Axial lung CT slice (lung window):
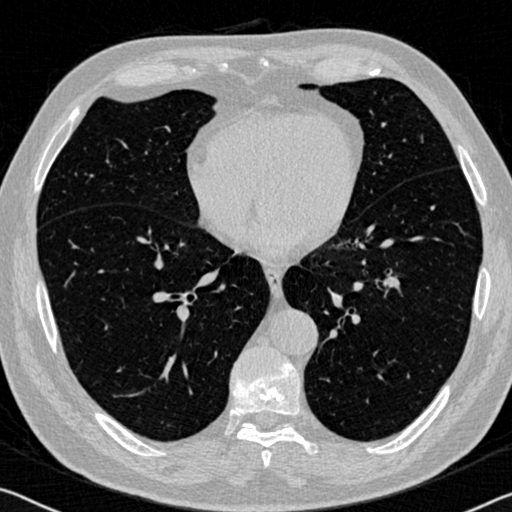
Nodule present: no